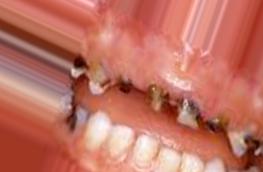
Condition: Caries